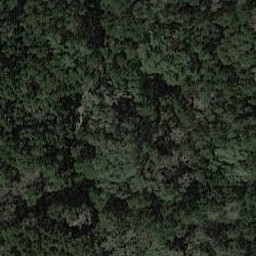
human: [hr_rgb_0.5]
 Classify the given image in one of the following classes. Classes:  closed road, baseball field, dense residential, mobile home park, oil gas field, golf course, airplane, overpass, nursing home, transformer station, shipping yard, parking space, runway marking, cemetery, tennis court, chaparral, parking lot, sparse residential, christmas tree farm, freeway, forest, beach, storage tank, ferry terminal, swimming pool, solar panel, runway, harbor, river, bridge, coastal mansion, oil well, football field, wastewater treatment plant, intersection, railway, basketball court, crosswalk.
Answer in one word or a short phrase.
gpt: forest